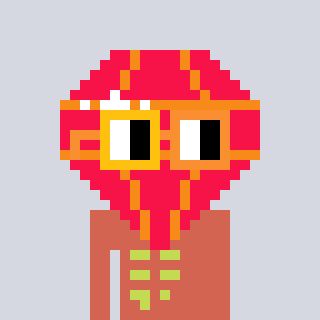
a pixel art character with square yellow and orange glasses, a red diamond-shaped head and a peachy-colored body on a cool background